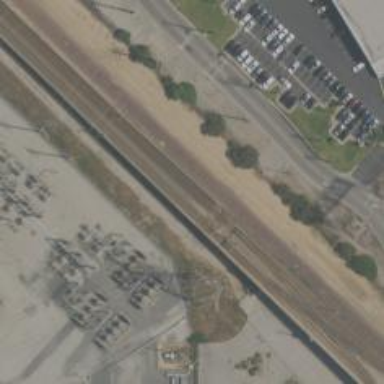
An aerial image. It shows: Light rail bridge with electrified contact line.